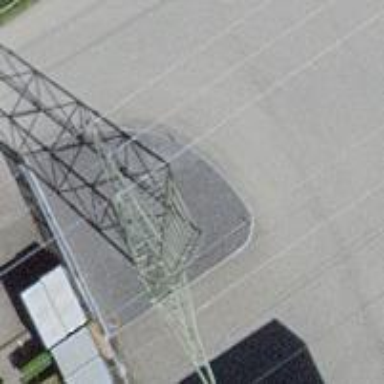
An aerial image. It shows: Power line in the image.